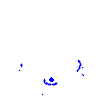
Particle: pion